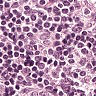
Metastatic tissue present: no